Question:
CSS
'''
#printbutton{
width: 156px;
height: 63px;
background-image: url(../images/Untitled_1.png);
background-repeat: no-repeat;
}
'''
HTML
'<button onclick="printpage()" class="dontprint" id="printbutton"></button>'
This is my html and css of button image my question is how to get rid of the background beyond the image i am referring to the rectangle behind the image itself my image dont have that background because it looks like <URL>
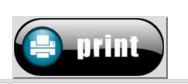
Answer: Use background as transparent.
'''
button{
margin : 0;
padding : 0;
border : 0;
background : transparent;
font-family : inherit;
font-size : 1em;
cursor : pointer;
}
'''
<URL>